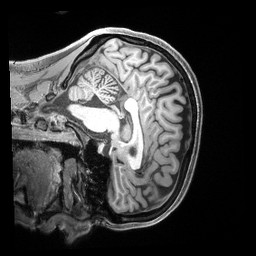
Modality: T1w
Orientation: sagittal
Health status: healthy
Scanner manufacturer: siemens
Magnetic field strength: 3 T
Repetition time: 2.4 s
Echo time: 0.00222 s